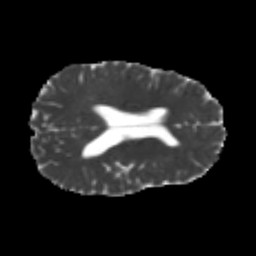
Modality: MD
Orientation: axial
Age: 24
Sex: male
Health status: healthy
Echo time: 0.074 s